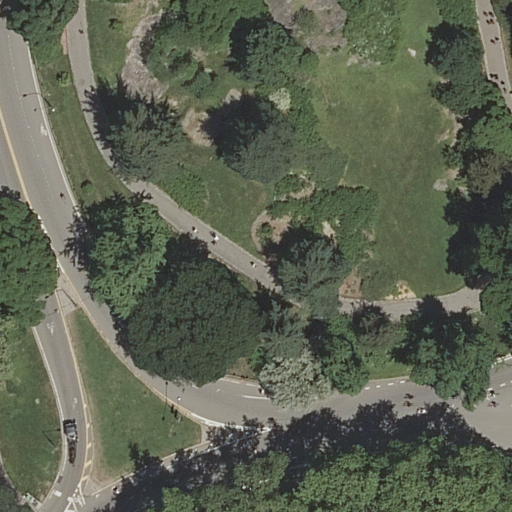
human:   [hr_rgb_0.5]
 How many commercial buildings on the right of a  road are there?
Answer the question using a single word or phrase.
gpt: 0

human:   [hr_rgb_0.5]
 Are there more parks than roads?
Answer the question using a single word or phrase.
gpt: no

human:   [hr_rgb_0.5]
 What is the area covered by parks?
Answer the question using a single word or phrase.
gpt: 10627m2

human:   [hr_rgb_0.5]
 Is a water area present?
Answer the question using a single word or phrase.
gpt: no

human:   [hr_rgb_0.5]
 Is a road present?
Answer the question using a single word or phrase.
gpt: yes

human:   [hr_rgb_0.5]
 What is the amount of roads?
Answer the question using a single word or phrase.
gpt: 12

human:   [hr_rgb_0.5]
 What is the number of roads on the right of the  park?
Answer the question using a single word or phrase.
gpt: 0

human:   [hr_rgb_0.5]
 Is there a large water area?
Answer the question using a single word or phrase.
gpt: no

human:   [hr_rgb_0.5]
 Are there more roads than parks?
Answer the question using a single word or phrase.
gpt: yes

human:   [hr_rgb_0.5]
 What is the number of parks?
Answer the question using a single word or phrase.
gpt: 1

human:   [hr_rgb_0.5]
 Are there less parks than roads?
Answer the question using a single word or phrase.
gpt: yes

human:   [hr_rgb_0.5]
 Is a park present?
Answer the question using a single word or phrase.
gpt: yes

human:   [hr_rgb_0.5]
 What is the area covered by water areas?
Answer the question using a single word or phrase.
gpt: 0m2

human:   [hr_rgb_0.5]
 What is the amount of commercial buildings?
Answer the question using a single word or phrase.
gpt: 0

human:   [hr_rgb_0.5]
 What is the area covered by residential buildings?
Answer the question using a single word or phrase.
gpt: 0m2

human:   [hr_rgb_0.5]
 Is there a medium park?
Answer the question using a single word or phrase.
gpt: no

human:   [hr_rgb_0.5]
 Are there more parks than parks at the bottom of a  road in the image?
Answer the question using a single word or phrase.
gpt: yes

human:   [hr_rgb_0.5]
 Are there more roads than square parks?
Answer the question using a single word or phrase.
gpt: yes

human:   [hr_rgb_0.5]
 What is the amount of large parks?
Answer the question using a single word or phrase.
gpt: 1

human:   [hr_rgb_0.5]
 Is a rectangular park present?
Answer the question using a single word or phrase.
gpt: yes

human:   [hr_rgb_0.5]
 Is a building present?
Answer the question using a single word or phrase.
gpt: no

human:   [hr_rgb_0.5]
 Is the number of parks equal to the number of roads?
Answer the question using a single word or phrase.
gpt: no

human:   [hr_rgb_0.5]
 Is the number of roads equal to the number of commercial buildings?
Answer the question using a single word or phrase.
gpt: no

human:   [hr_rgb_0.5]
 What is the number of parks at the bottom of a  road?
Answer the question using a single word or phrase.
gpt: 0

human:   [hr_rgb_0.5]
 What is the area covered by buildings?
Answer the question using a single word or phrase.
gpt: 0m2

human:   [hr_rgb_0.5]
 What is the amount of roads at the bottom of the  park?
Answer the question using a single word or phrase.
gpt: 12

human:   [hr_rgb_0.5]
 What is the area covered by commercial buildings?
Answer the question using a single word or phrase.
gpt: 0m2

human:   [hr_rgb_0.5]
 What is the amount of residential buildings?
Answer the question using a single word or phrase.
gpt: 0

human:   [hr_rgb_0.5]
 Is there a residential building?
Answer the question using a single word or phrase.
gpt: no

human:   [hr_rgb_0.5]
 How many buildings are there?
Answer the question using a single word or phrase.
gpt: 0

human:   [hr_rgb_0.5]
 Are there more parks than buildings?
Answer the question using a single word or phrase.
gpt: yes

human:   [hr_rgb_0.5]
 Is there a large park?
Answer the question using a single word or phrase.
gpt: yes

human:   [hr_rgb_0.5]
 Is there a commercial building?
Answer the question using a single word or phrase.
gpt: no

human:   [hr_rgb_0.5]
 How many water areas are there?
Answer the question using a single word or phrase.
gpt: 0

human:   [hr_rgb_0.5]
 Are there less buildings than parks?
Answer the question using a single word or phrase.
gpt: yes

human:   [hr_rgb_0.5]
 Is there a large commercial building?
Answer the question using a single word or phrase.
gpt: no

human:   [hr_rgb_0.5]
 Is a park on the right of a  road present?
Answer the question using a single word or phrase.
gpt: yes

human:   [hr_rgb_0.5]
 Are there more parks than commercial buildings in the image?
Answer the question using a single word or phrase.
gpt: yes

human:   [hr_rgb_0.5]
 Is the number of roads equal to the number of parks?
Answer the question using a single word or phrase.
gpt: no

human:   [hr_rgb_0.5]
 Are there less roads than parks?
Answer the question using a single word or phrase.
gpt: no

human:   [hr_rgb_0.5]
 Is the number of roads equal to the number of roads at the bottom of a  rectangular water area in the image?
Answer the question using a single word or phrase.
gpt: no

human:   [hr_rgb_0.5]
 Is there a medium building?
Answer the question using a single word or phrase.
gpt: no

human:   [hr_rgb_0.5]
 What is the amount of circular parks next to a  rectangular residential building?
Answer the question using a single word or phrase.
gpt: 0

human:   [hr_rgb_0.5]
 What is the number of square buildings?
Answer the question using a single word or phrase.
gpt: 0

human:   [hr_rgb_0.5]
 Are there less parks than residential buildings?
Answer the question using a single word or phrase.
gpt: no

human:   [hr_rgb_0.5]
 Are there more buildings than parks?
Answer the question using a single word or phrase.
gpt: no

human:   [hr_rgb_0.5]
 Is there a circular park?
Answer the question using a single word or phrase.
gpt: no

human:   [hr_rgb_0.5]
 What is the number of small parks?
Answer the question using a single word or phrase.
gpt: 0

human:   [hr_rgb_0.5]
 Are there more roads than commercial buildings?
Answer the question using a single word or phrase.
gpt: yes

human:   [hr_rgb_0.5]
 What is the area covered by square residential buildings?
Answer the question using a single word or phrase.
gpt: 0m2

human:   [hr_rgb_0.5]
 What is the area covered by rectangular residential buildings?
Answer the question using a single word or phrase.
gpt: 0m2

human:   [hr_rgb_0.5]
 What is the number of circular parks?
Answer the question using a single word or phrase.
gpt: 0

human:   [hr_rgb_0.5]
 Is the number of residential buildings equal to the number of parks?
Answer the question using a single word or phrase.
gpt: no

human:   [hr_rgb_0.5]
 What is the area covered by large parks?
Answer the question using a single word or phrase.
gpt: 10627m2

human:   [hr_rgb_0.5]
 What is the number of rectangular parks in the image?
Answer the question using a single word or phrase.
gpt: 1

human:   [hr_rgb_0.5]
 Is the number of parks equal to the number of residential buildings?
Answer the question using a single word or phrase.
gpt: no

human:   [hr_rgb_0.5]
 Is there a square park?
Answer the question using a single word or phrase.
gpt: no

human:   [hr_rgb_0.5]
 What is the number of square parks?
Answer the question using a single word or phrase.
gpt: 0

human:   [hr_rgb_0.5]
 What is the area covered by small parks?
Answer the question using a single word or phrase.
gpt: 0m2

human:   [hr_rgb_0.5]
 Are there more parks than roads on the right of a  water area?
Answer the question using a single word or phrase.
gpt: yes

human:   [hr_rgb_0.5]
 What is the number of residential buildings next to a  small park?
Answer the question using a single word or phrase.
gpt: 0

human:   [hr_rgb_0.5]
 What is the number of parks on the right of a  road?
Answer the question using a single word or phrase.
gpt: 1

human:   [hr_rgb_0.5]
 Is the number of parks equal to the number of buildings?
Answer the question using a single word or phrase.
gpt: no

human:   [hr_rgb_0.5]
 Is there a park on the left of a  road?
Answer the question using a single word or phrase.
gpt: no